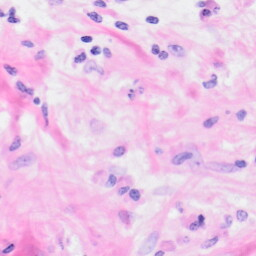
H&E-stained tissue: Kidney